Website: lowes
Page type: customer-info-address
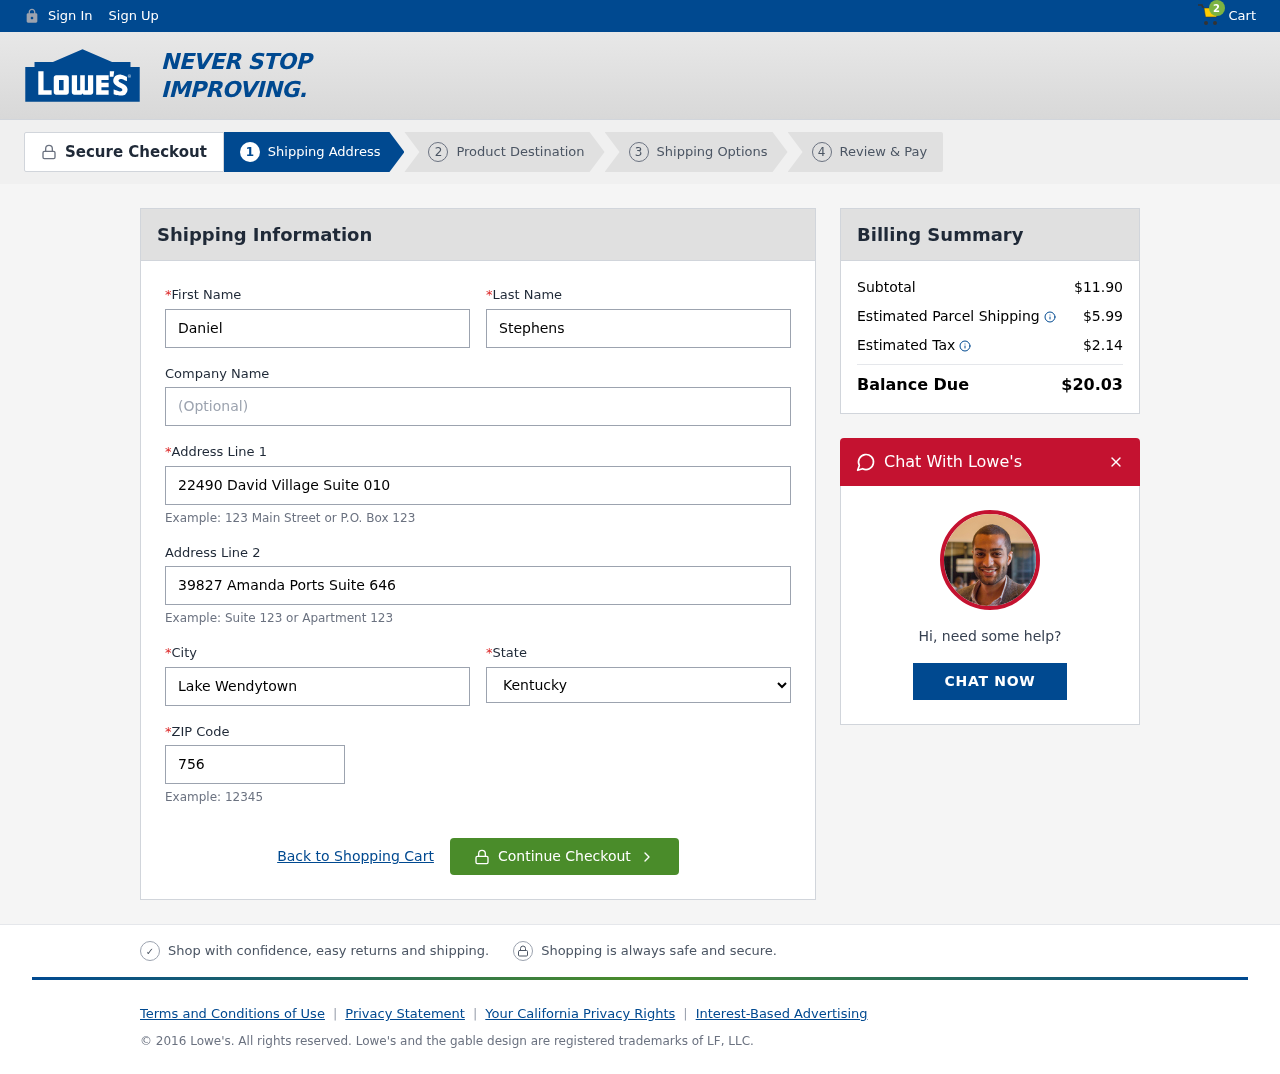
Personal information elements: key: PII_CITY
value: Lake Wendytown
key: PII_FIRSTNAME
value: Daniel
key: PII_LASTNAME
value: Stephens
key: PII_POSTCODE
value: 75602
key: PII_STATE
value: Kentucky
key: PII_STREET
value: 22490 David Village Suite 010
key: PII_STREET2
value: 39827 Amanda Ports Suite 646
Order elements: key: ORDER_NUM_ITEMS
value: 2
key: ORDER_SUBTOTAL
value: $11.90
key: ORDER_SHIPPING_COST
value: $5.99
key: ORDER_TAX
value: $2.14
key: ORDER_TOTAL
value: $20.03